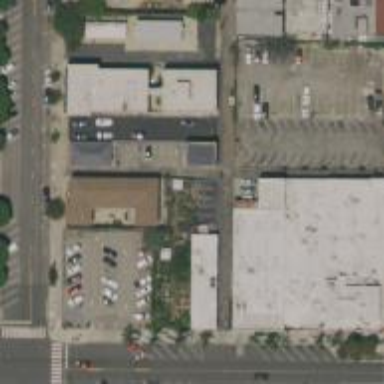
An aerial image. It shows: Retail building.